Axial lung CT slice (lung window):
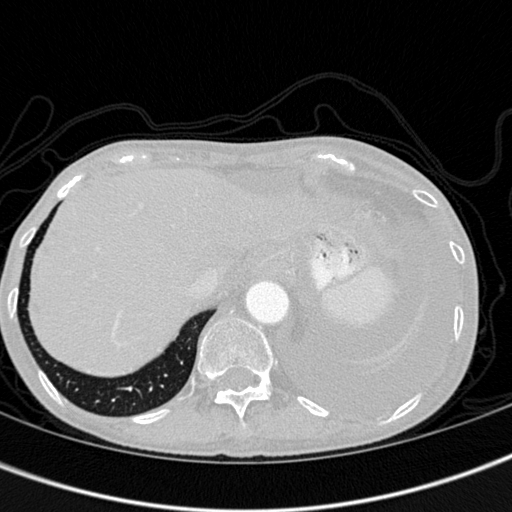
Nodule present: no